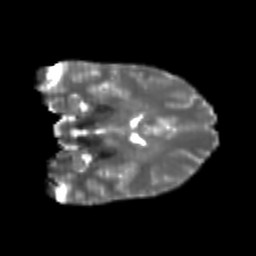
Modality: T2w
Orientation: coronal
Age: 22
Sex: female
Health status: healthy
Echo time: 0.074 s